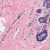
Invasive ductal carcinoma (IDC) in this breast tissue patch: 0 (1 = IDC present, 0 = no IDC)